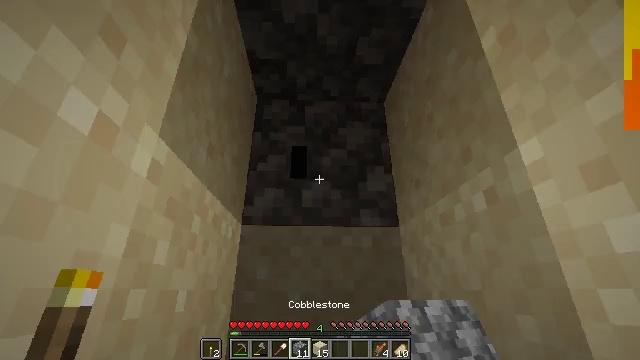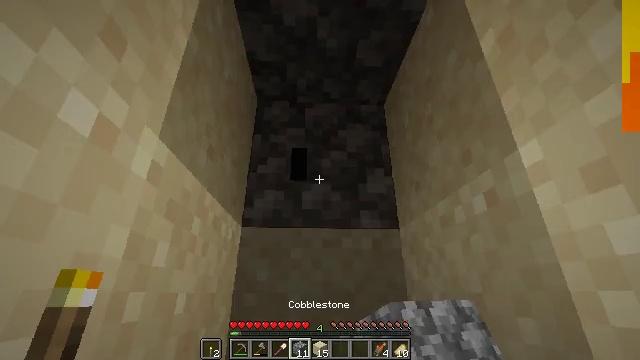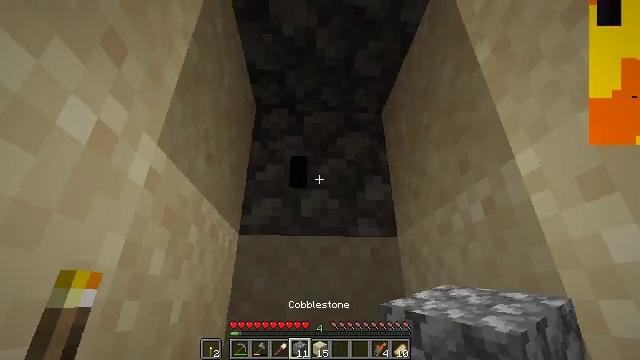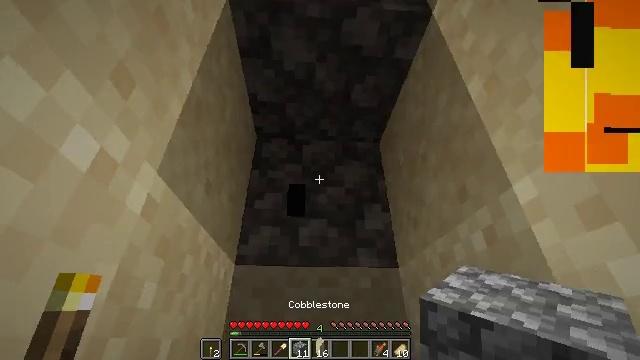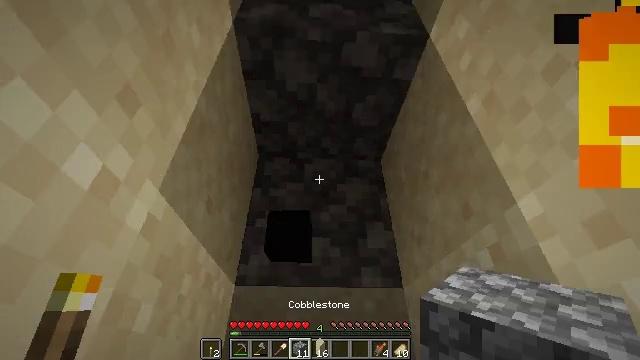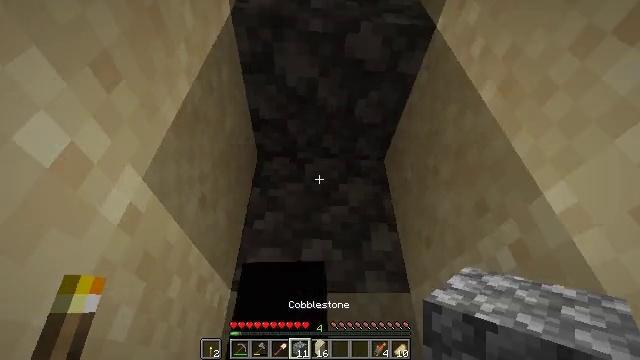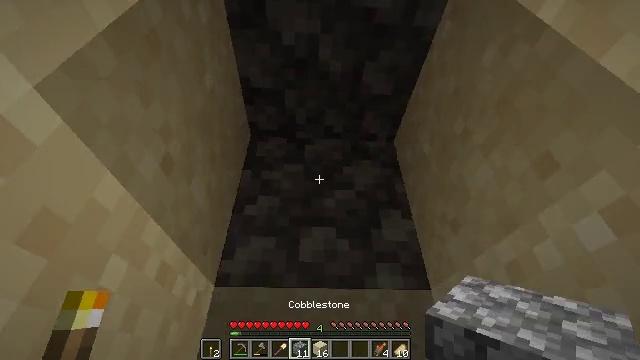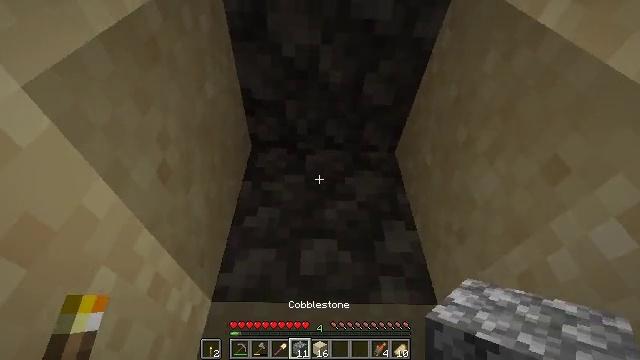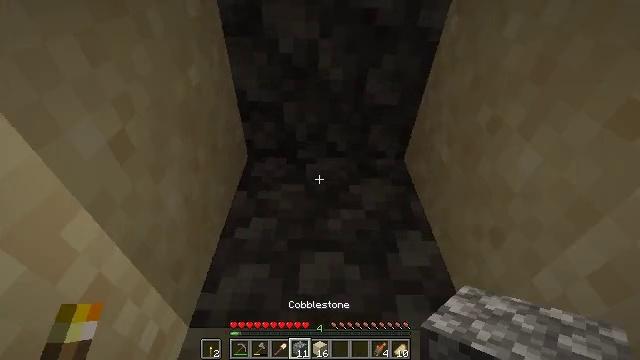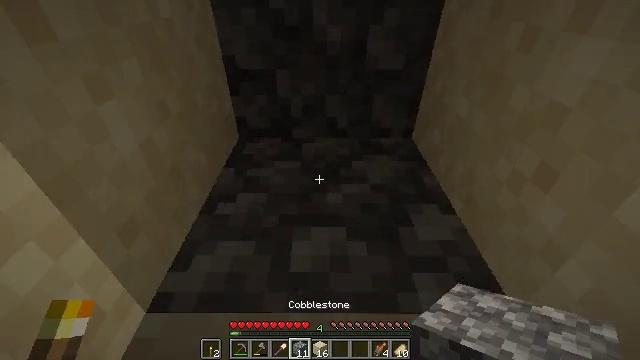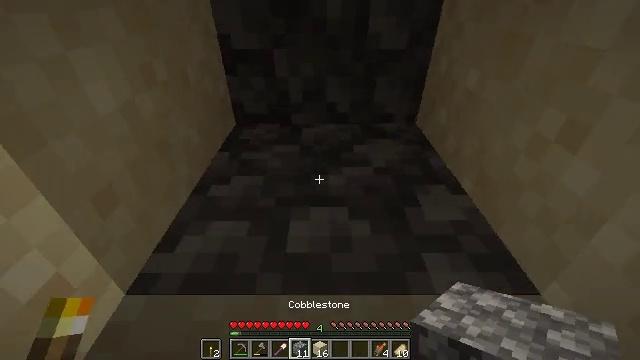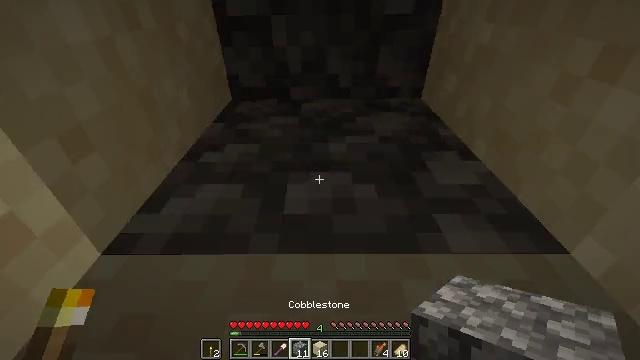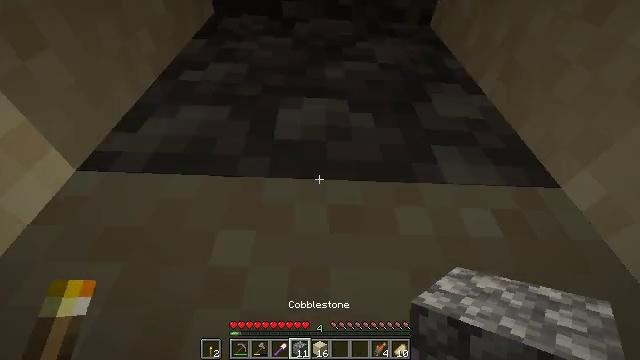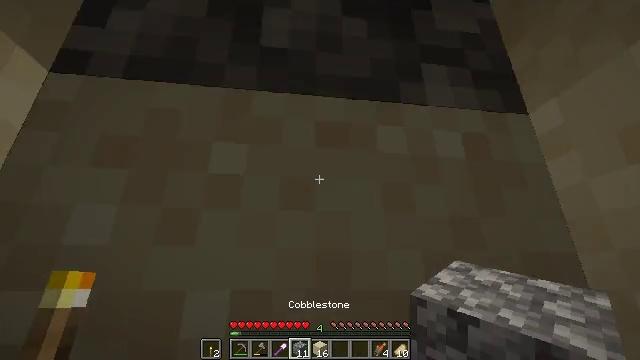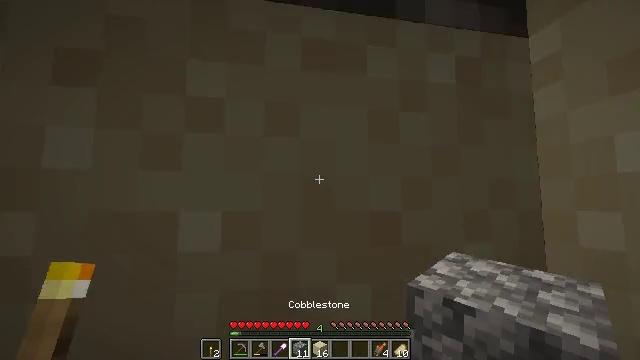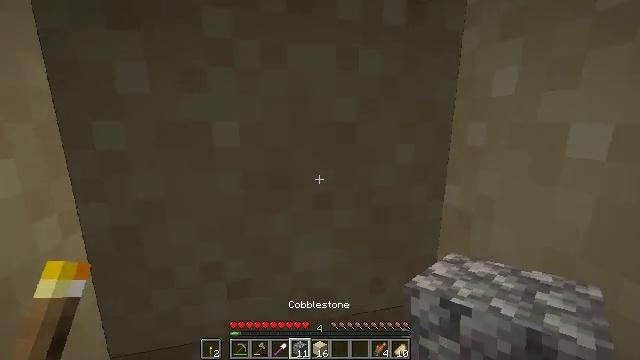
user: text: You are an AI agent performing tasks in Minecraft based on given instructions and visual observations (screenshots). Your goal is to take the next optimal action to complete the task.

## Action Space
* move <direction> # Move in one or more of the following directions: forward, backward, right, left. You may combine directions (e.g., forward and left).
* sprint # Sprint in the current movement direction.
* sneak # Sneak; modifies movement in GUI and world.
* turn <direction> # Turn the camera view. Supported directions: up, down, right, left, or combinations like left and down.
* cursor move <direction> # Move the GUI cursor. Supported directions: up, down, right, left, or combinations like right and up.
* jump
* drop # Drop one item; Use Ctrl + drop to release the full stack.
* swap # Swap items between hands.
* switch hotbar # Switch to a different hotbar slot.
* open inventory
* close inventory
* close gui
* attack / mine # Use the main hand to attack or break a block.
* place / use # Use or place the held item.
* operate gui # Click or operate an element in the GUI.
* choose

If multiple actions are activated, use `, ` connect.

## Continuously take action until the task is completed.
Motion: motion action
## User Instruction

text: Collect sand to make glass.
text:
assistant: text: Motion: no_op
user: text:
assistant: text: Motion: turn up
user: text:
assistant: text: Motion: turn up
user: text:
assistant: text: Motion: move forward, turn up
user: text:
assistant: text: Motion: move forward, turn up
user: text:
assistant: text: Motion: move forward
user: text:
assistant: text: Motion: move forward, turn up
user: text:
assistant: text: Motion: move forward, turn left and up
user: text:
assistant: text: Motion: move forward, turn left and up
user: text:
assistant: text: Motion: turn up
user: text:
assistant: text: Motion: no_op
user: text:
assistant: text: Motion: turn right and down
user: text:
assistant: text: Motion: move back, turn right and down
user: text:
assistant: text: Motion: move back, turn right and down
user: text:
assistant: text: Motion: move back, turn right and down
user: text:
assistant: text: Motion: move back, turn down
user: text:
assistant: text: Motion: turn down
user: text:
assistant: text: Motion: turn right and down
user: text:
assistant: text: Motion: turn down, switch to hotbar 2
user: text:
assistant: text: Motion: turn left, switch to hotbar 2
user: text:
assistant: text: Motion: turn left and up, switch to hotbar 2
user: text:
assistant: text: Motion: turn left and up
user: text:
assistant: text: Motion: turn left and up
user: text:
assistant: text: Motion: turn up
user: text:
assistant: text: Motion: no_op
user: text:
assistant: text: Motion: switch to hotbar 3
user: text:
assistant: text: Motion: switch to hotbar 3
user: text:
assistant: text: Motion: switch to hotbar 3
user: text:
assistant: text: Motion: switch to hotbar 3
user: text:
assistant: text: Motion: no_op